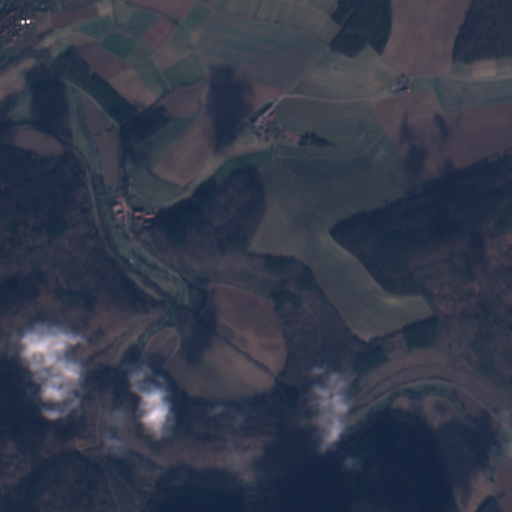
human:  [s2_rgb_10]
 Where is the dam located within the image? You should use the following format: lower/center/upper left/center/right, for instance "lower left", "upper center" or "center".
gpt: The dam is located in the lower right of the image.
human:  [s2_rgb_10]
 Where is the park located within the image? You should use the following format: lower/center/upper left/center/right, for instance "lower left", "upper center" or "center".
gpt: The park is located in the center left of the image.
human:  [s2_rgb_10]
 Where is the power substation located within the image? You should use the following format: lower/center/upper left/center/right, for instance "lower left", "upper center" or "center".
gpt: The power substation is located in the upper right of the image.
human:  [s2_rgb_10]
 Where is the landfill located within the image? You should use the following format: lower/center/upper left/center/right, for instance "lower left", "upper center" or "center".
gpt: There is no landfill in the image.